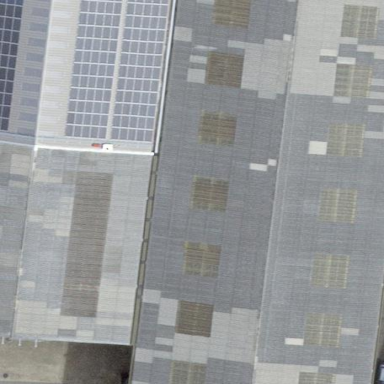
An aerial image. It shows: Industrial building.